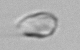
Label: detritus_transparent